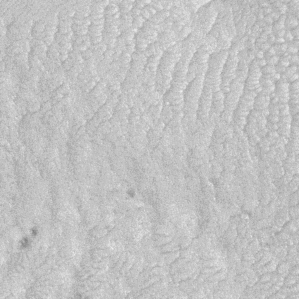
Label: frost